Question: It's quite clear <URL> using 'panel.text' or 'ltext' arguments. However, what if I want to use a different, unique label for each panel in lattice? Let me illustrate my point with this simplified 'Dotplot':
'''
library(Hmisc)
#example data
data <- data.frame(transport=rep(c("bicycle","bus"),each=2),
att=rep(c("behaviour control","intention"),2),
value=c(4.134,4.5,3.77,2.4), Lo=c(3.92,4.37,3.51,2.2),
Hi=c(4.34,4.62,4.02,2.61))
#labels I want to use
labels.hi=c("likely","easy")
labels.lo=c("unlikely","difficult")
#example dotplot
png("test.png",width=300, height=400)
Dotplot(transport ~ Cbind(value, Lo, Hi) | att, data, col=1,
panel = function(x, y,...) {
panel.Dotplot(x, y,...)
ltext(2.5,1.5, labels=labels.lo)
ltext(4.5,1.5, labels=labels.hi)
})
dev.off()
'''
This code gives me the plot below:

The upper panel gets a correct labels ("unlikely" and "likely"), but the lower panel just gets duplicate of the upper panel labels. Instead, I want to plot the remaining labels ("easy", "difficult") in the lower panel, but in the same location as upper panel.
I know I could define each label separately using 'ltext' argument for every label, but it's quite impractical solution considering that my 'real-life' plot (heh) has more panels, and much more different unique labels. Any suggestions? Lattice only please.
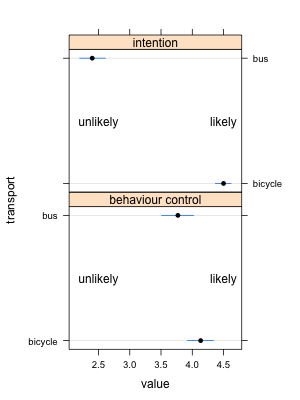
Answer: (Nice to see a good lattice question.) I don't agree with agstudy that subscripts would be a good indexing strategy. In this case they work by accident because your points are the same number as your labels and in the same order. Subscripts are that mechanism for picking individual data points for panels rather than a mechanism for indexing panels. Consider using the 'packet.number()' or 'panel.number()' functions. In this instance I believe they return the same values, but consult their shared help page if you have more complex conditioning factors in mind:
'''
Dotplot(transport ~ Cbind(value, Lo, Hi) | att, data, col=1,
panel = function(x, y,...) {
panel.Dotplot(x, y,...)
if(packet.number()==1){ ltext(c(2.5,4.5) ,1.5, labels= labels.lo)}
if(packet.number()==2){ ltext(c(2.5,4.5) ,1.5, labels=labels.hi)}
})
'''
If you had your labels in a matrix it would have been easy to use indexing with "[".
'''
lab.mat=matrix(c( labels.hi,labels.lo), 2)
lab.mat
# [,1] [,2]
#[1,] "likely" "unlikely"
#[2,] "easy" "difficult"
png("test.png",width=300, height=400)
Dotplot(transport ~ Cbind(value, Lo, Hi) | att, data, col=1,
panel = function(x, y,...) {
panel.Dotplot(x, y,...)
{ ltext(c(2.5,4.5) ,1.5, labels= lab.mat[packet.number(),])}
})
dev.off()
'''